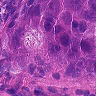
Metastatic tissue present: yes